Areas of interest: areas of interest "Guesthouse"
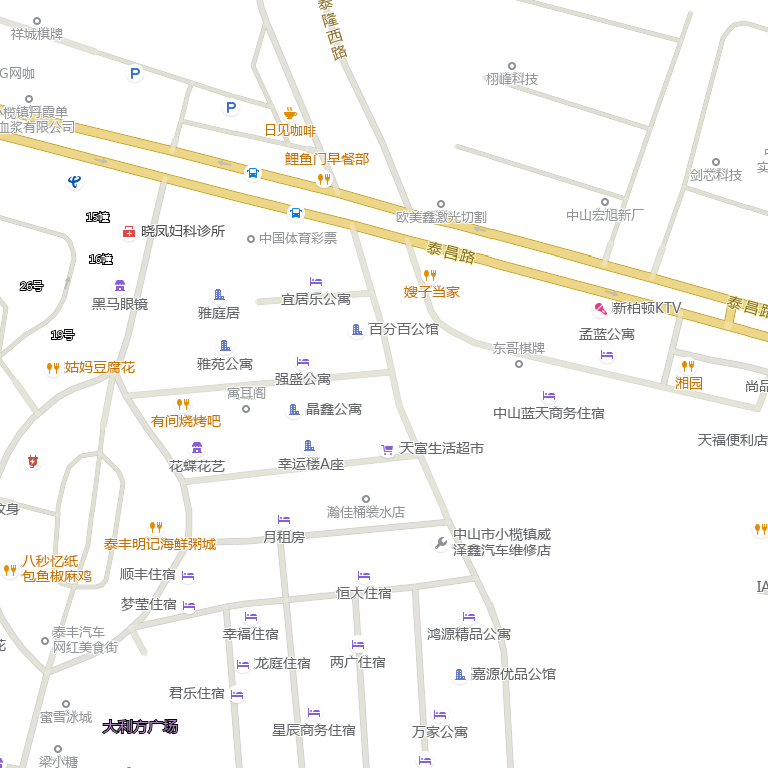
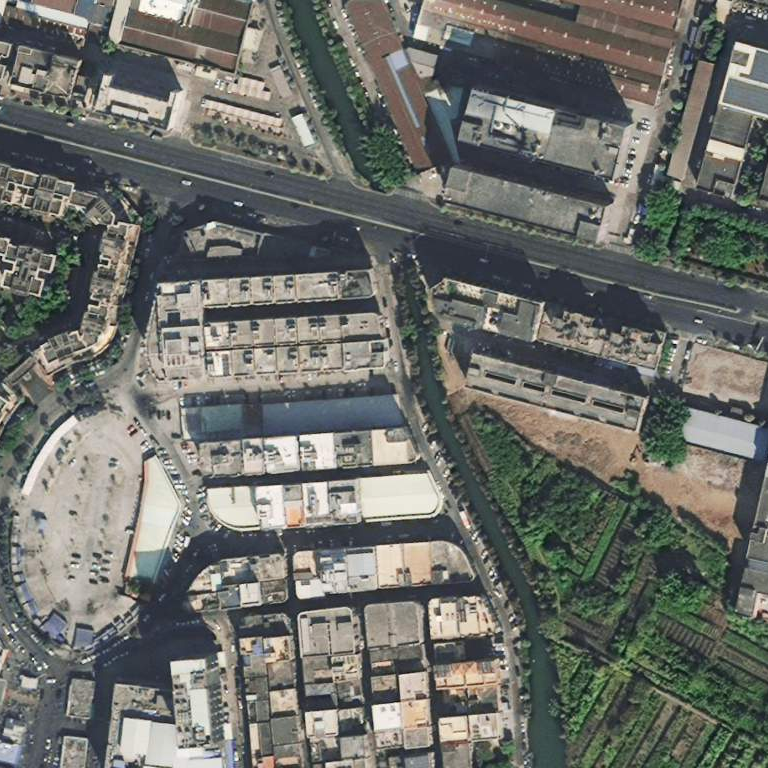